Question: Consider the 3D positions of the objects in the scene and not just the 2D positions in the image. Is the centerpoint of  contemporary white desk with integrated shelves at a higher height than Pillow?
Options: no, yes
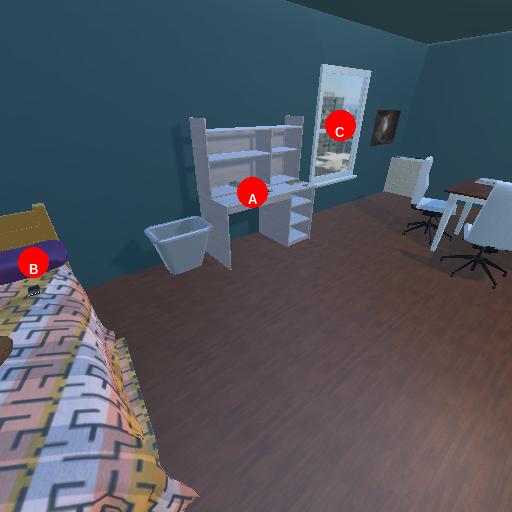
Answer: no